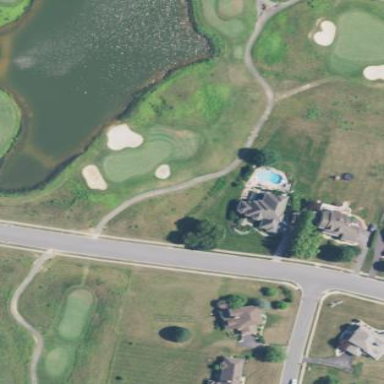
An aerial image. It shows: Scenic view of water hazard on golf course. The natural water feature adds beauty to the landscape.